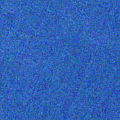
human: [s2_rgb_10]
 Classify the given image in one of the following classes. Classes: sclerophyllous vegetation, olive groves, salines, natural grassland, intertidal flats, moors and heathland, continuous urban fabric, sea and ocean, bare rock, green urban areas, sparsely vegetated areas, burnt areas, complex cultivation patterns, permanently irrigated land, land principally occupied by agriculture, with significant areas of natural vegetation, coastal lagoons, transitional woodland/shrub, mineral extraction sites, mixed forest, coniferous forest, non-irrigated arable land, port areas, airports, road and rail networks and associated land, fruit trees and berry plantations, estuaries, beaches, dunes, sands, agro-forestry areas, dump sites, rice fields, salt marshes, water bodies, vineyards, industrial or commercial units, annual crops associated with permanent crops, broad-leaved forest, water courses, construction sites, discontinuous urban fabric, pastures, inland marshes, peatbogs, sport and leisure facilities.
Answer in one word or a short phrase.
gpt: sea and ocean